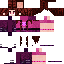
A female human skin with medium skin, wearing brown long hair dressed in a purple hoodie and brown pants, featuring a closed mouth.